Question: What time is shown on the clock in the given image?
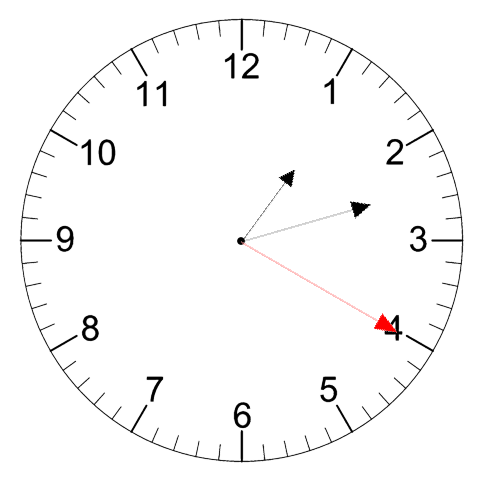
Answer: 01:12:20